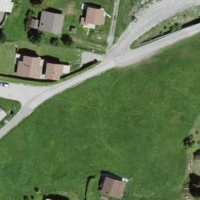
EUNIS habitat code: 55
Species observed at this site:
Hesperia comma
Carduelis citrinella
Pyrrhula pyrrhula
Anthus spinoletta
Melanargia galathea
Cyaniris semiargus
Erebia melampus
Pyrrhocorax graculus
Ptyonoprogne rupestris
Passer montanus